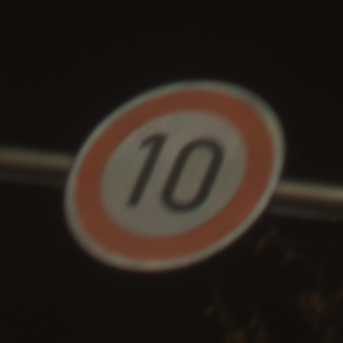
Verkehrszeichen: Geschwindigkeit10
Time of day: Night
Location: Outdoor (Urban)
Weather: Clear
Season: NotSpecified
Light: Artificial